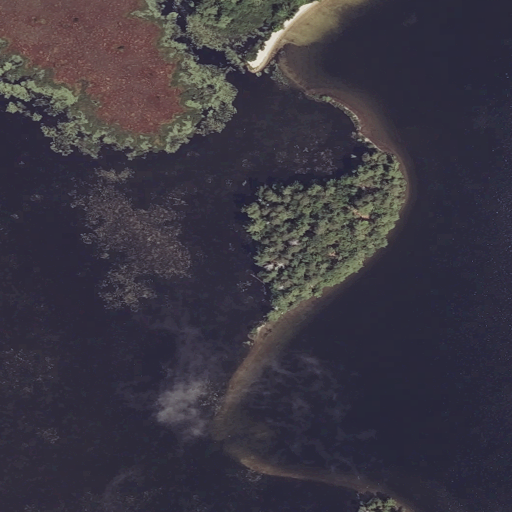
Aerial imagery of island in Maine named Dollys Island containing open water, woody wetlands, herbaceous wetlands, evergreen forest, and grassland